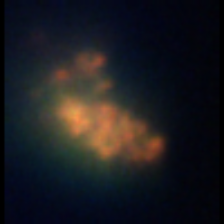
Taxon: Unknown_detritus
Group: Unknown